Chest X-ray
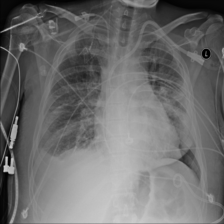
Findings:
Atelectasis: negative
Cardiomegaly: negative
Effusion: positive
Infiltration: positive
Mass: negative
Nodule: negative
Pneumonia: negative
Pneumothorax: positive
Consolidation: negative
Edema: negative
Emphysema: negative
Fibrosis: negative
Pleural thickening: negative
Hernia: negative